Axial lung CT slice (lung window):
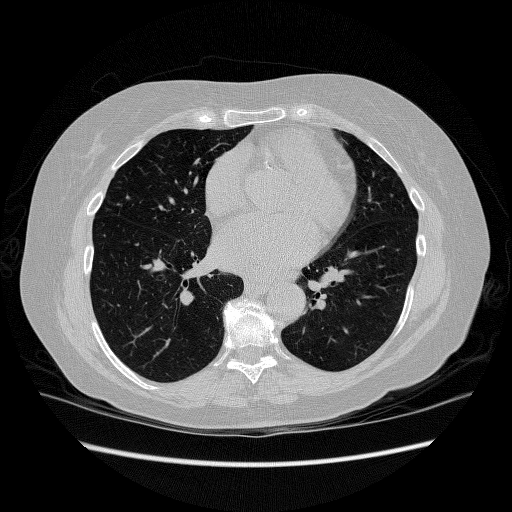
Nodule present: no